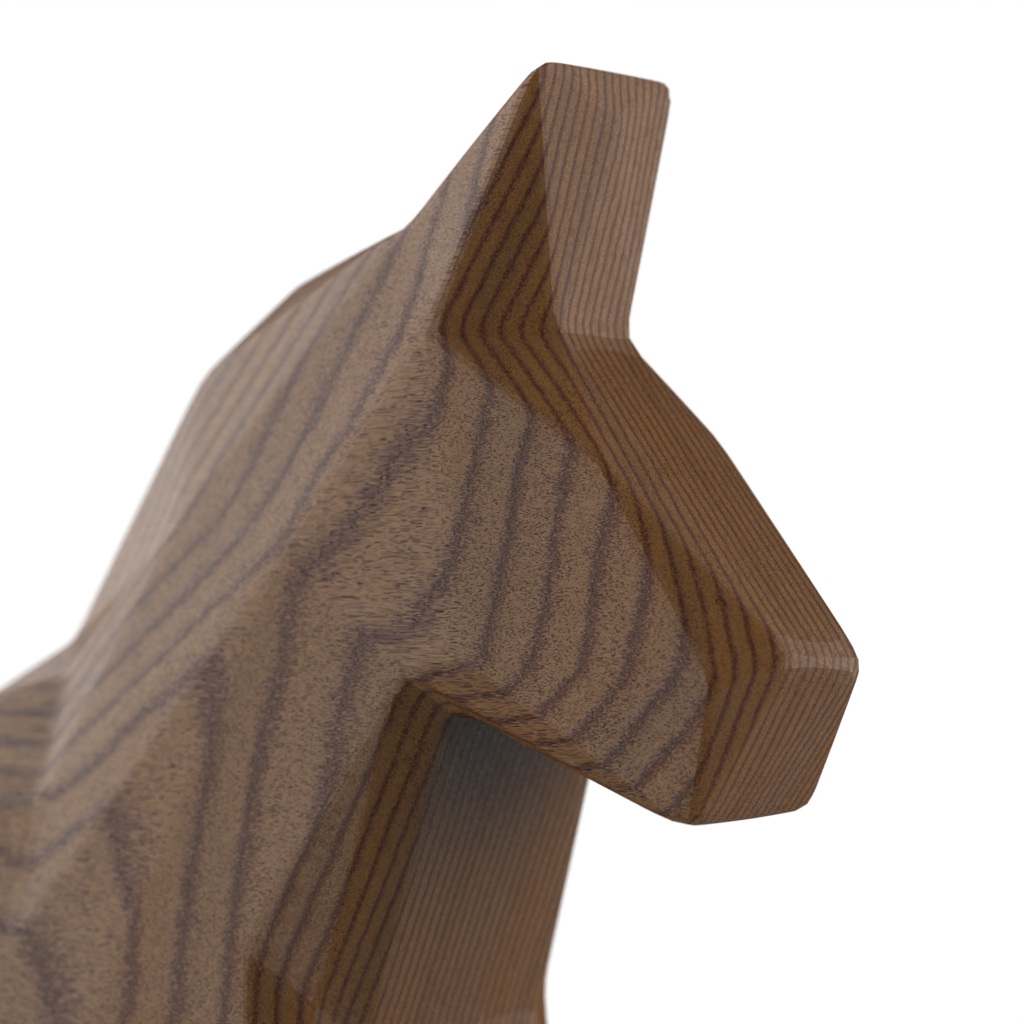
A high quality rendering of a dalahest_oak dalecarlian horse figurine made of varnished dark oak standing on a white surface in an a white studio with artificial white studio lighting,close-up shot of the head right side, close-up, 100 mm, f 16, bokeh